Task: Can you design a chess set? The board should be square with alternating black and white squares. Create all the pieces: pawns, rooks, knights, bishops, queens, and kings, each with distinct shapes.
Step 4978:
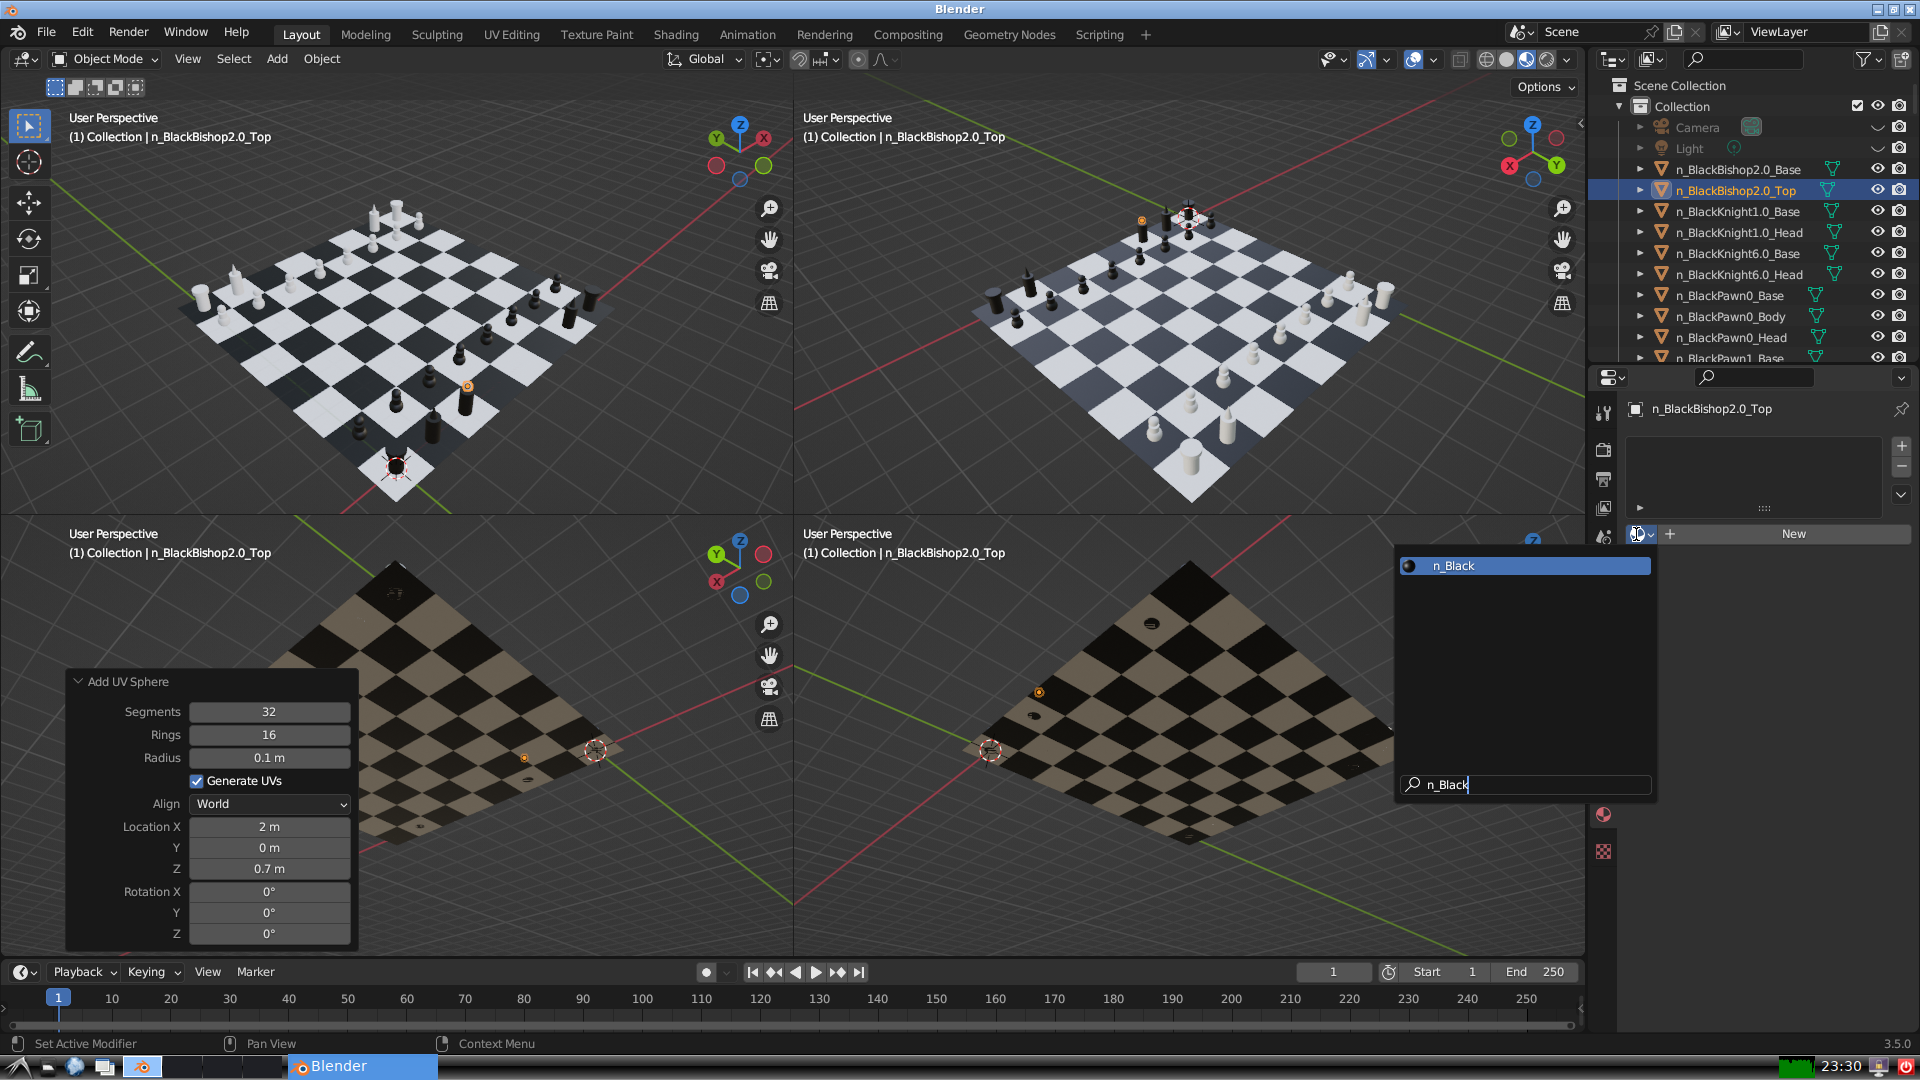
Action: {"key_press": ['Return']}